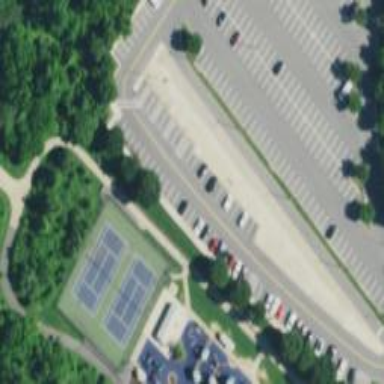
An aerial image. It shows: Parking space is available.